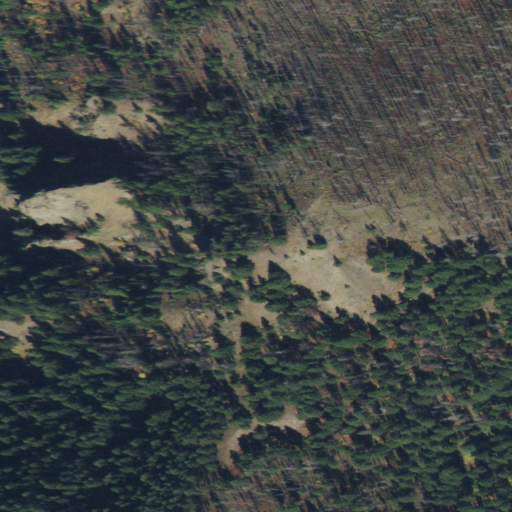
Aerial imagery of ridge(s) in Idaho named Indian Ridge containing evergreen forest and shrub